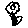
Label: flower